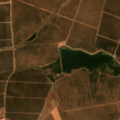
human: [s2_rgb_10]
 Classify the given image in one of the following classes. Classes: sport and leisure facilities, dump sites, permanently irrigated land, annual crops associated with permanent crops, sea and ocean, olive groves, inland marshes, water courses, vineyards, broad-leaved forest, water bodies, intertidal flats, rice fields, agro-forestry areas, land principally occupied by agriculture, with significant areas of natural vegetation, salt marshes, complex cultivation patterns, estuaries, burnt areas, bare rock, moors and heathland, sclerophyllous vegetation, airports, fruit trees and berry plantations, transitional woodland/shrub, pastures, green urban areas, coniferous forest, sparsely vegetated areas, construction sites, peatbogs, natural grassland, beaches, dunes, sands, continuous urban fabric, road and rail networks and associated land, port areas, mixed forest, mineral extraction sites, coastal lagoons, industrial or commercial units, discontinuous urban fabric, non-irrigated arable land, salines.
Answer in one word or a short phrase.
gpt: non-irrigated arable land, olive groves